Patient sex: M
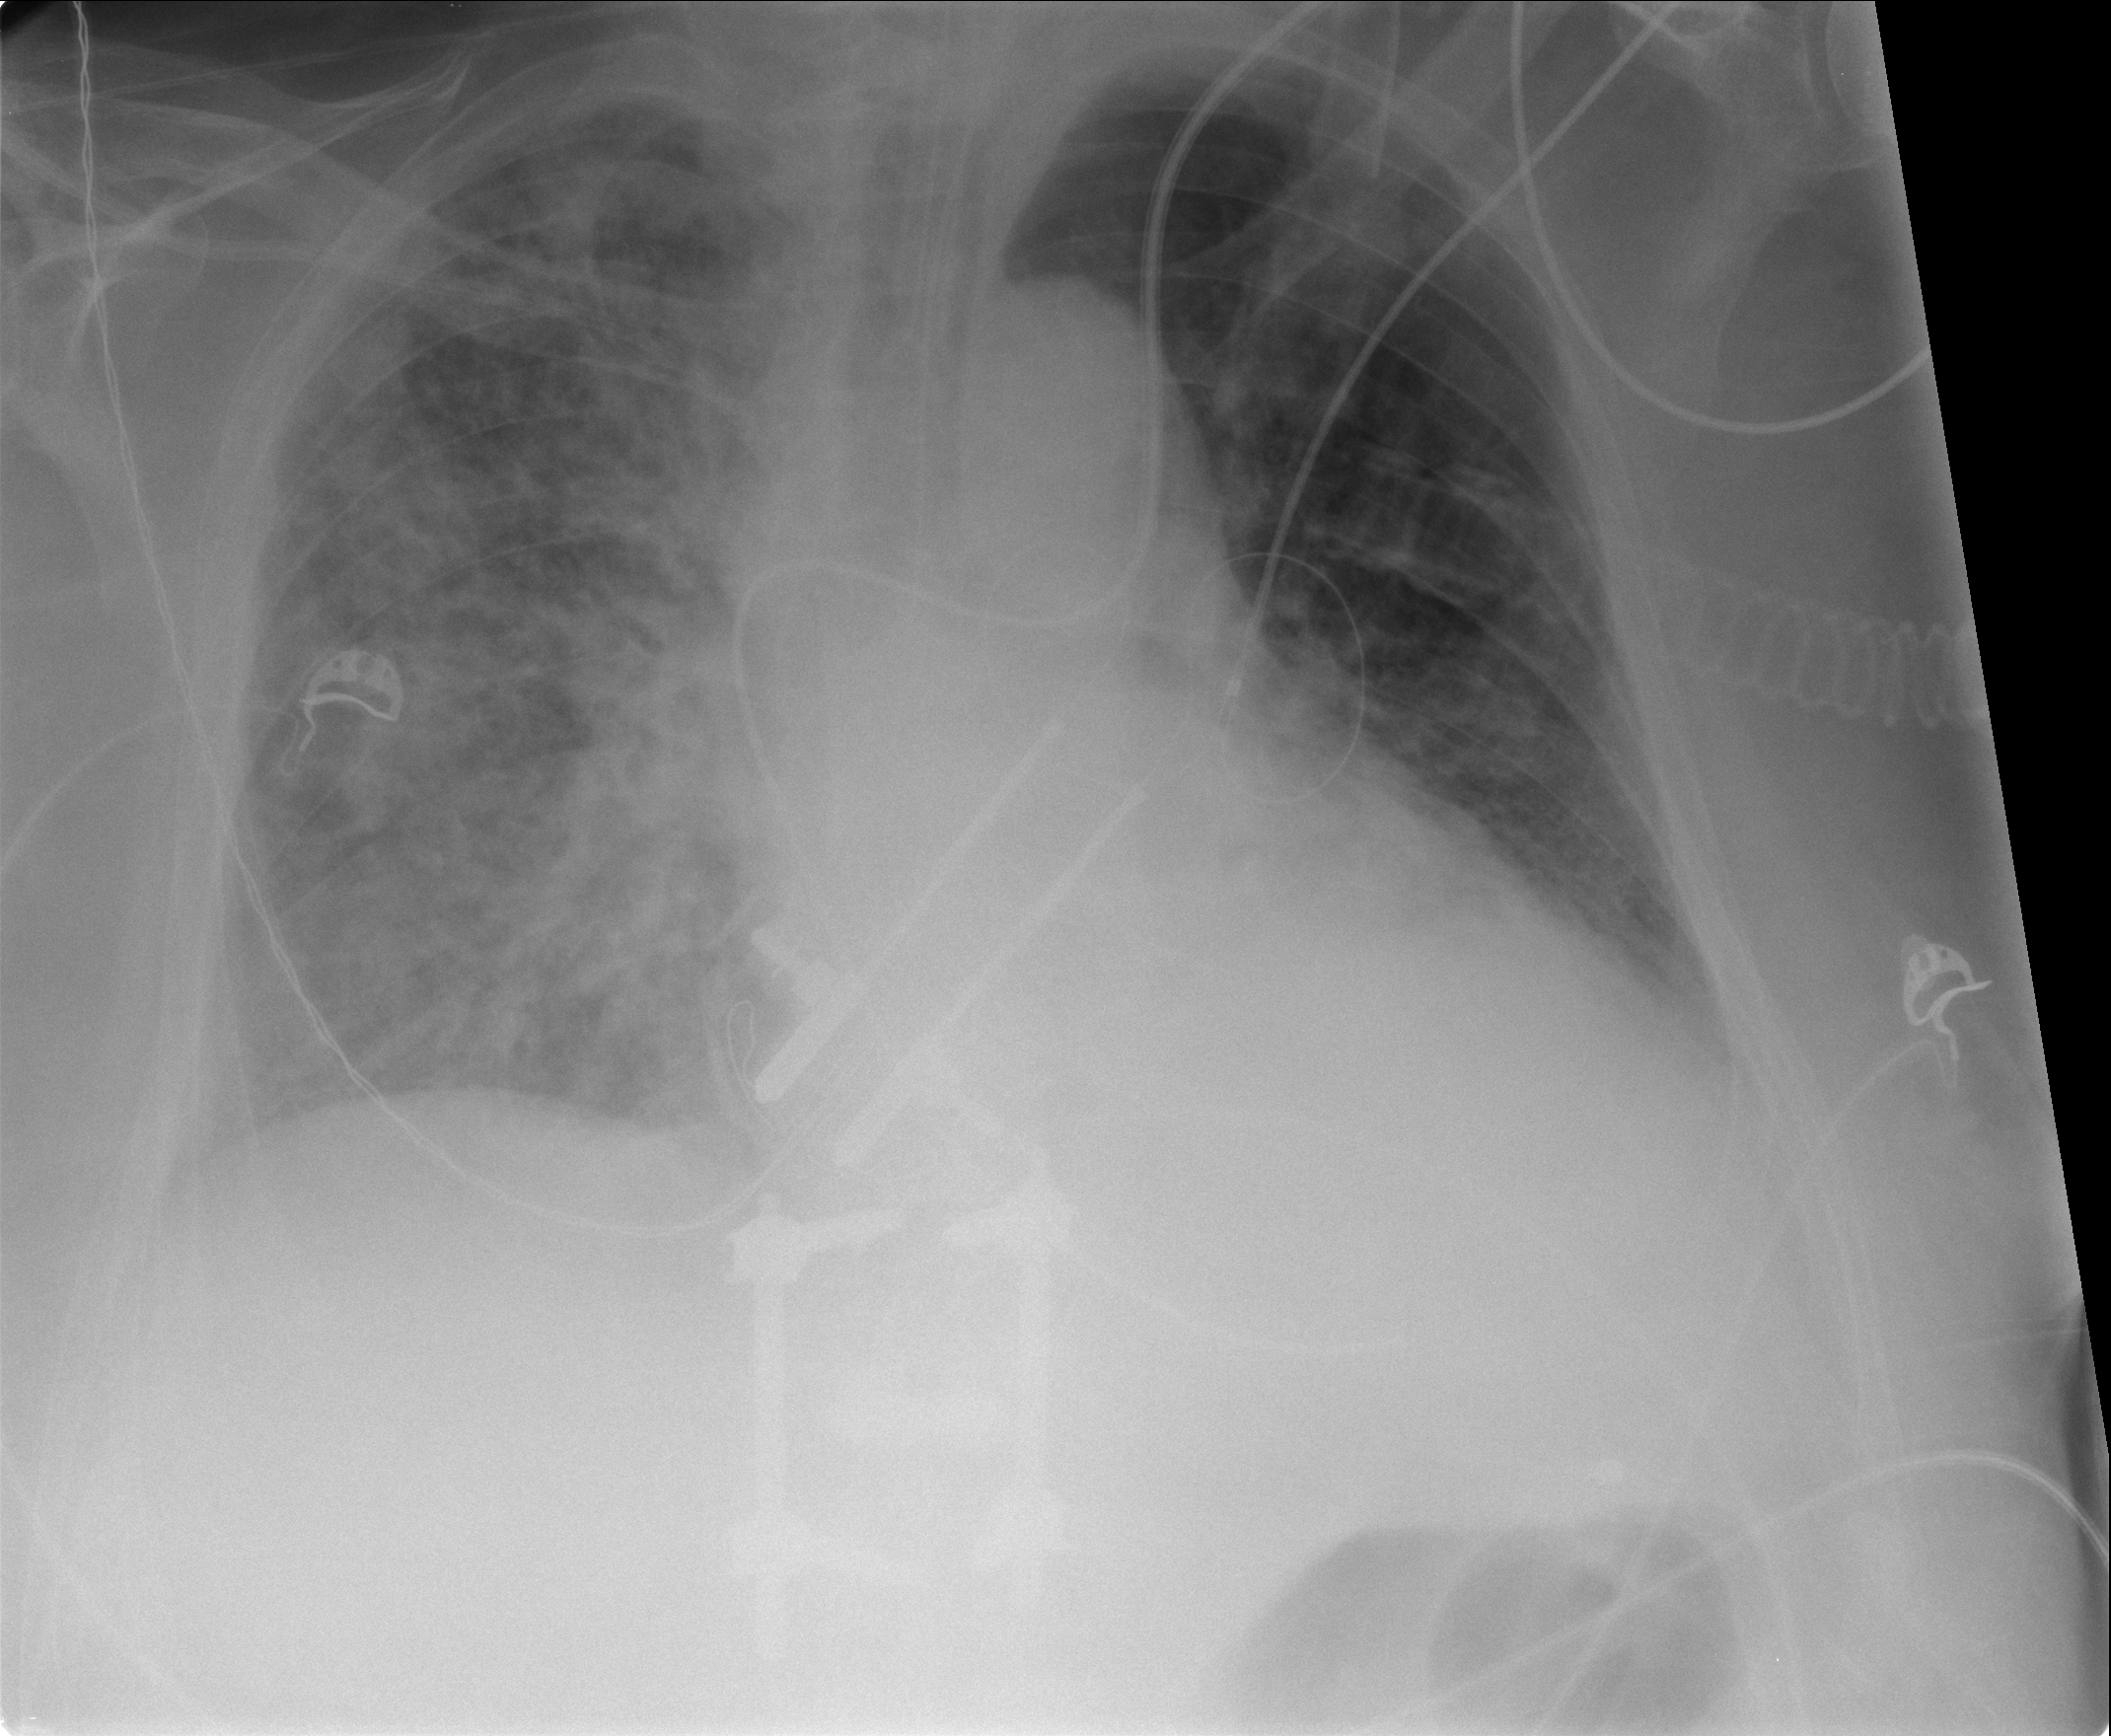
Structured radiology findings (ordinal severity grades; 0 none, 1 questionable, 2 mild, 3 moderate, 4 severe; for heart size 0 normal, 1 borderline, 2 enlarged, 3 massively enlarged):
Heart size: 2
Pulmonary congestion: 2
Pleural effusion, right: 1
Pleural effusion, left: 1
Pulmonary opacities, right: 4
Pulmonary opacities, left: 0
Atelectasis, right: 2
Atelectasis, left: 0